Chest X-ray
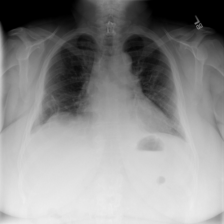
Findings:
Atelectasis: negative
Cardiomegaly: negative
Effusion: negative
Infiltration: negative
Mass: negative
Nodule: negative
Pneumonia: negative
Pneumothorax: positive
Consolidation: positive
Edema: negative
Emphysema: negative
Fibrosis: negative
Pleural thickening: negative
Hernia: negative